Field crop: maize
Growth stage: 2
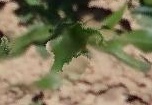
Species: maize